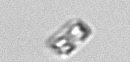
Label: Bacillariophyceae_morphotype1